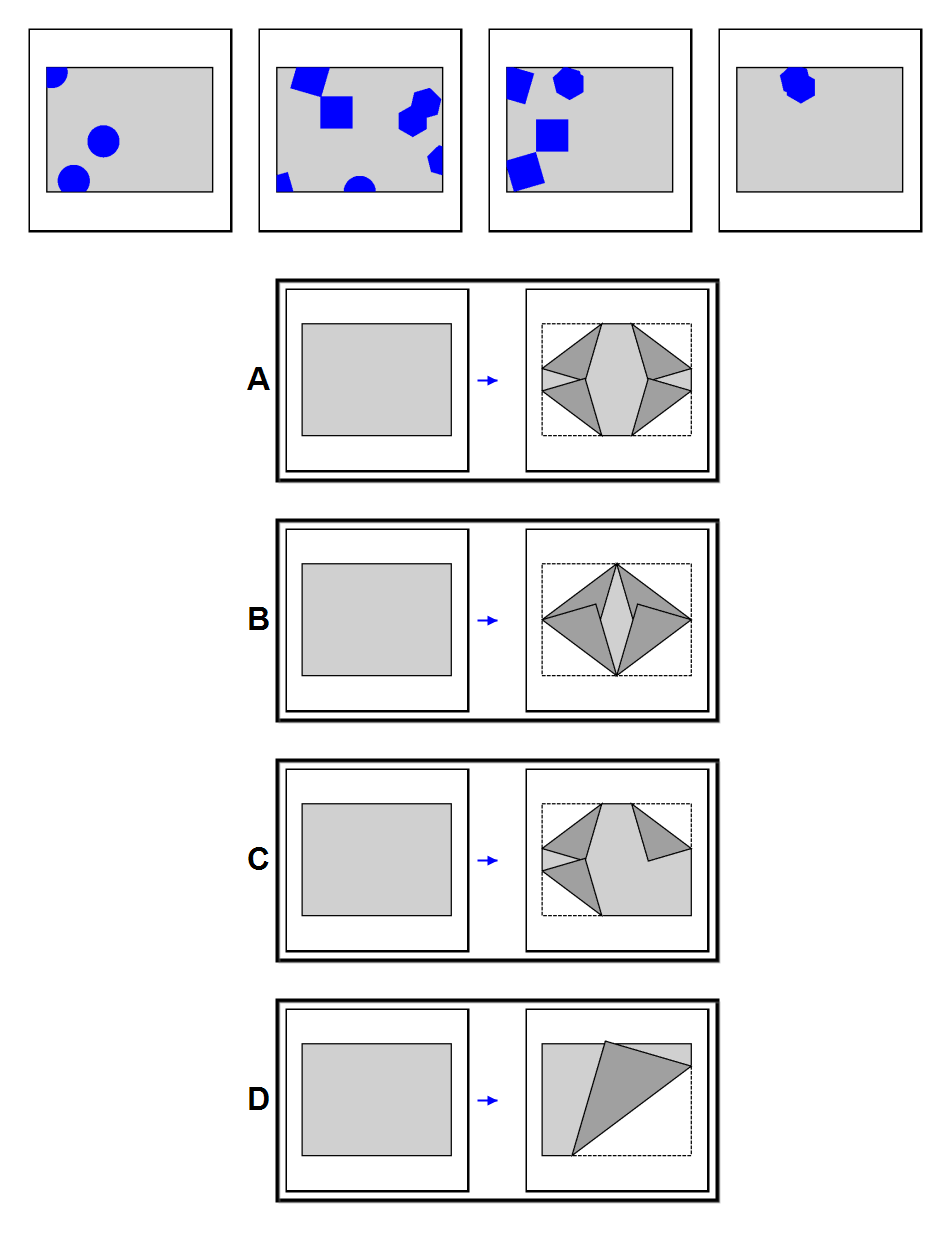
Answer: B